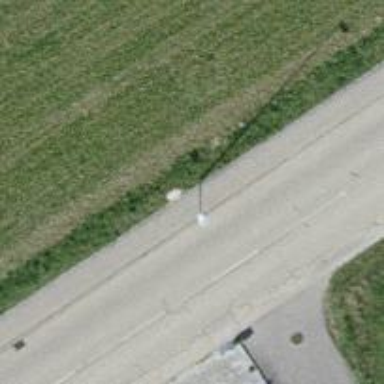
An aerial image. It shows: Support pole.